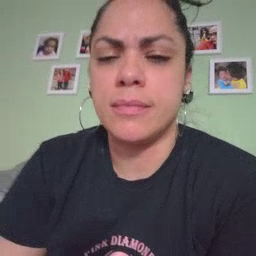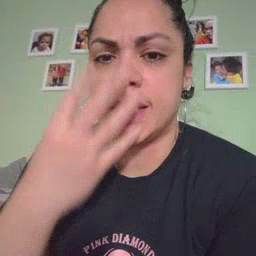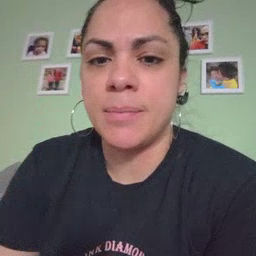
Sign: sleep